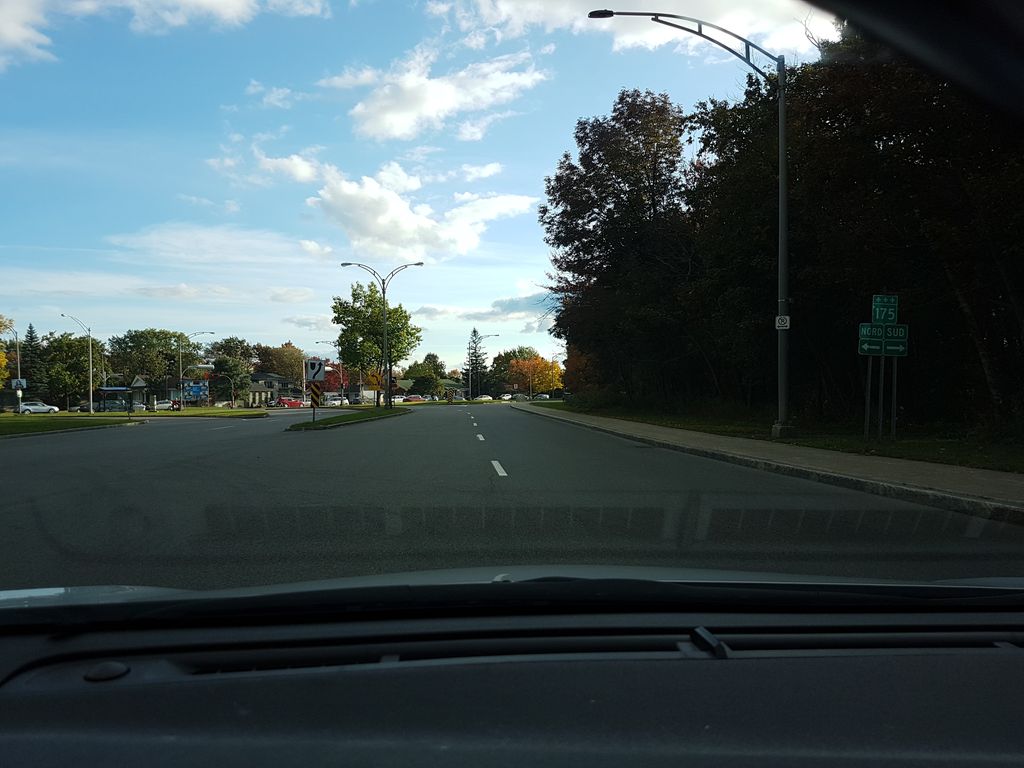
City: quebec_city